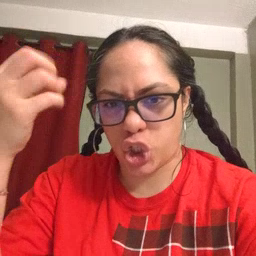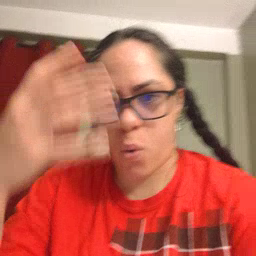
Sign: shower